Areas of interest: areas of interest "Nantong Forest Wildlife Park North Parking Lot"
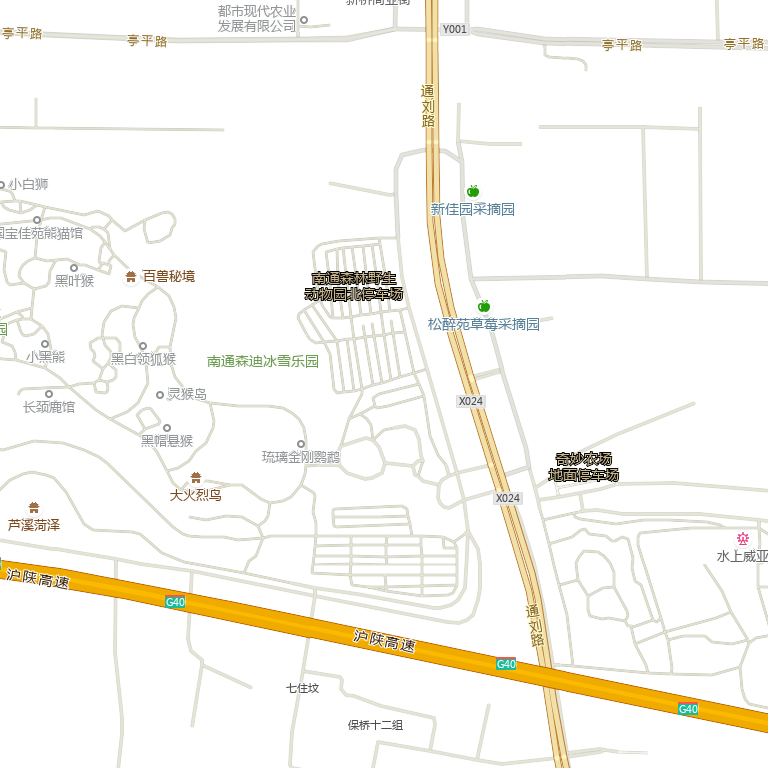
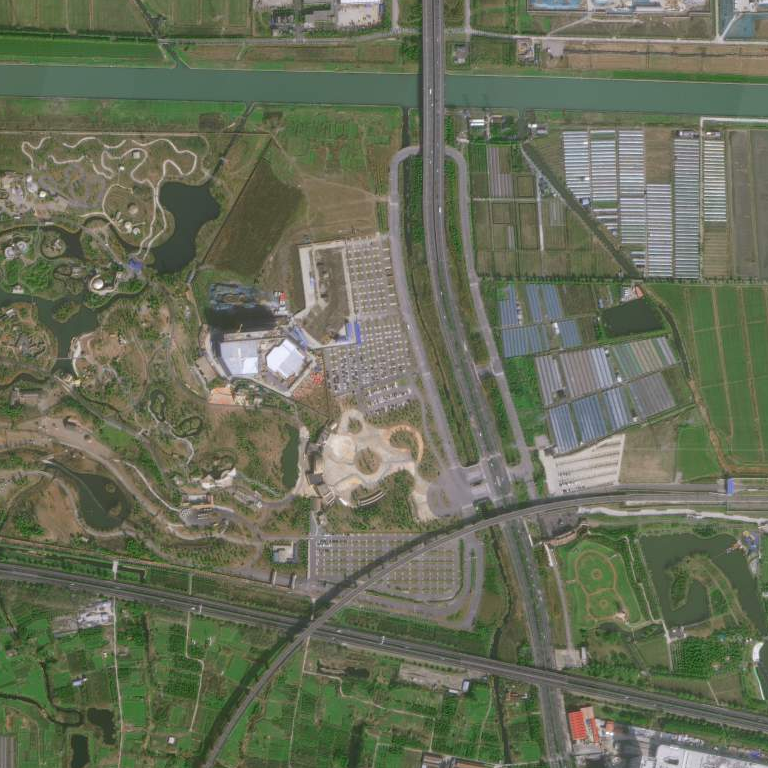